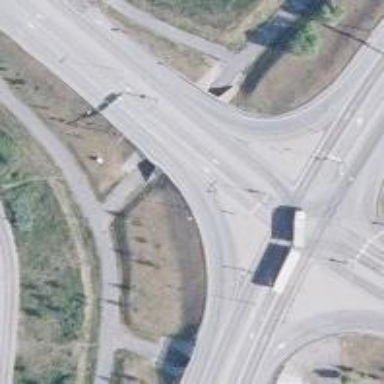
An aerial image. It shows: Trunk link highway with asphalt surface.